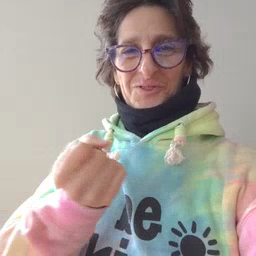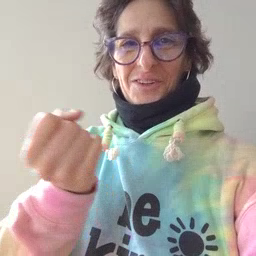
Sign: drawer